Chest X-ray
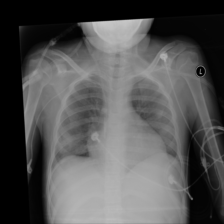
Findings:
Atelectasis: negative
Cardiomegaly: negative
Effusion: negative
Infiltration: negative
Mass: negative
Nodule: negative
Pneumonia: negative
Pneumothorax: negative
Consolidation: negative
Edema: negative
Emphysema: negative
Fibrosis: negative
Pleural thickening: negative
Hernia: negative